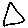
Label: triangle